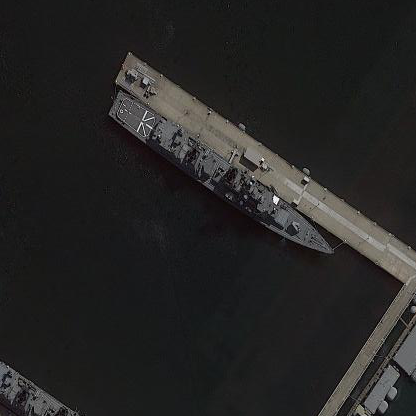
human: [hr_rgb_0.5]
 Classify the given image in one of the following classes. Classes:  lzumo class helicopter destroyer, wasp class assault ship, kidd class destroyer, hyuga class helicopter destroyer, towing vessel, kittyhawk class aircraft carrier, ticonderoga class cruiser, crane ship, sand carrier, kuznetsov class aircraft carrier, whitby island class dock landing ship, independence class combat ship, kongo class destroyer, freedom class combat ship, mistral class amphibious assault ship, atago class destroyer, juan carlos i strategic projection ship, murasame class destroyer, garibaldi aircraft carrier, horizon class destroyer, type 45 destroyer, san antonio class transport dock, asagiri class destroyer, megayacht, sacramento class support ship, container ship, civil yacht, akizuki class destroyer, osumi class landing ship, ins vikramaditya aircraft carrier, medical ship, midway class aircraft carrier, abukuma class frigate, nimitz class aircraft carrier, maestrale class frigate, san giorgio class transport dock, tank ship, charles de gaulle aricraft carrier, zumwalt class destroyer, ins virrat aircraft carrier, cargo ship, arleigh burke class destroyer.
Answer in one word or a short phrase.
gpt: Murasame class destroyer